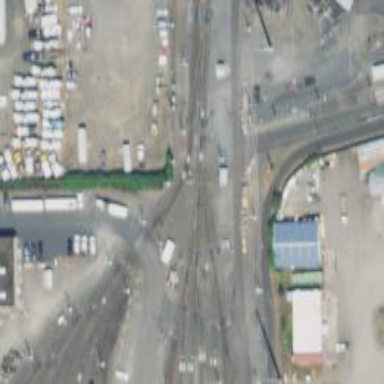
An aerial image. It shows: Level crossing along the railway.